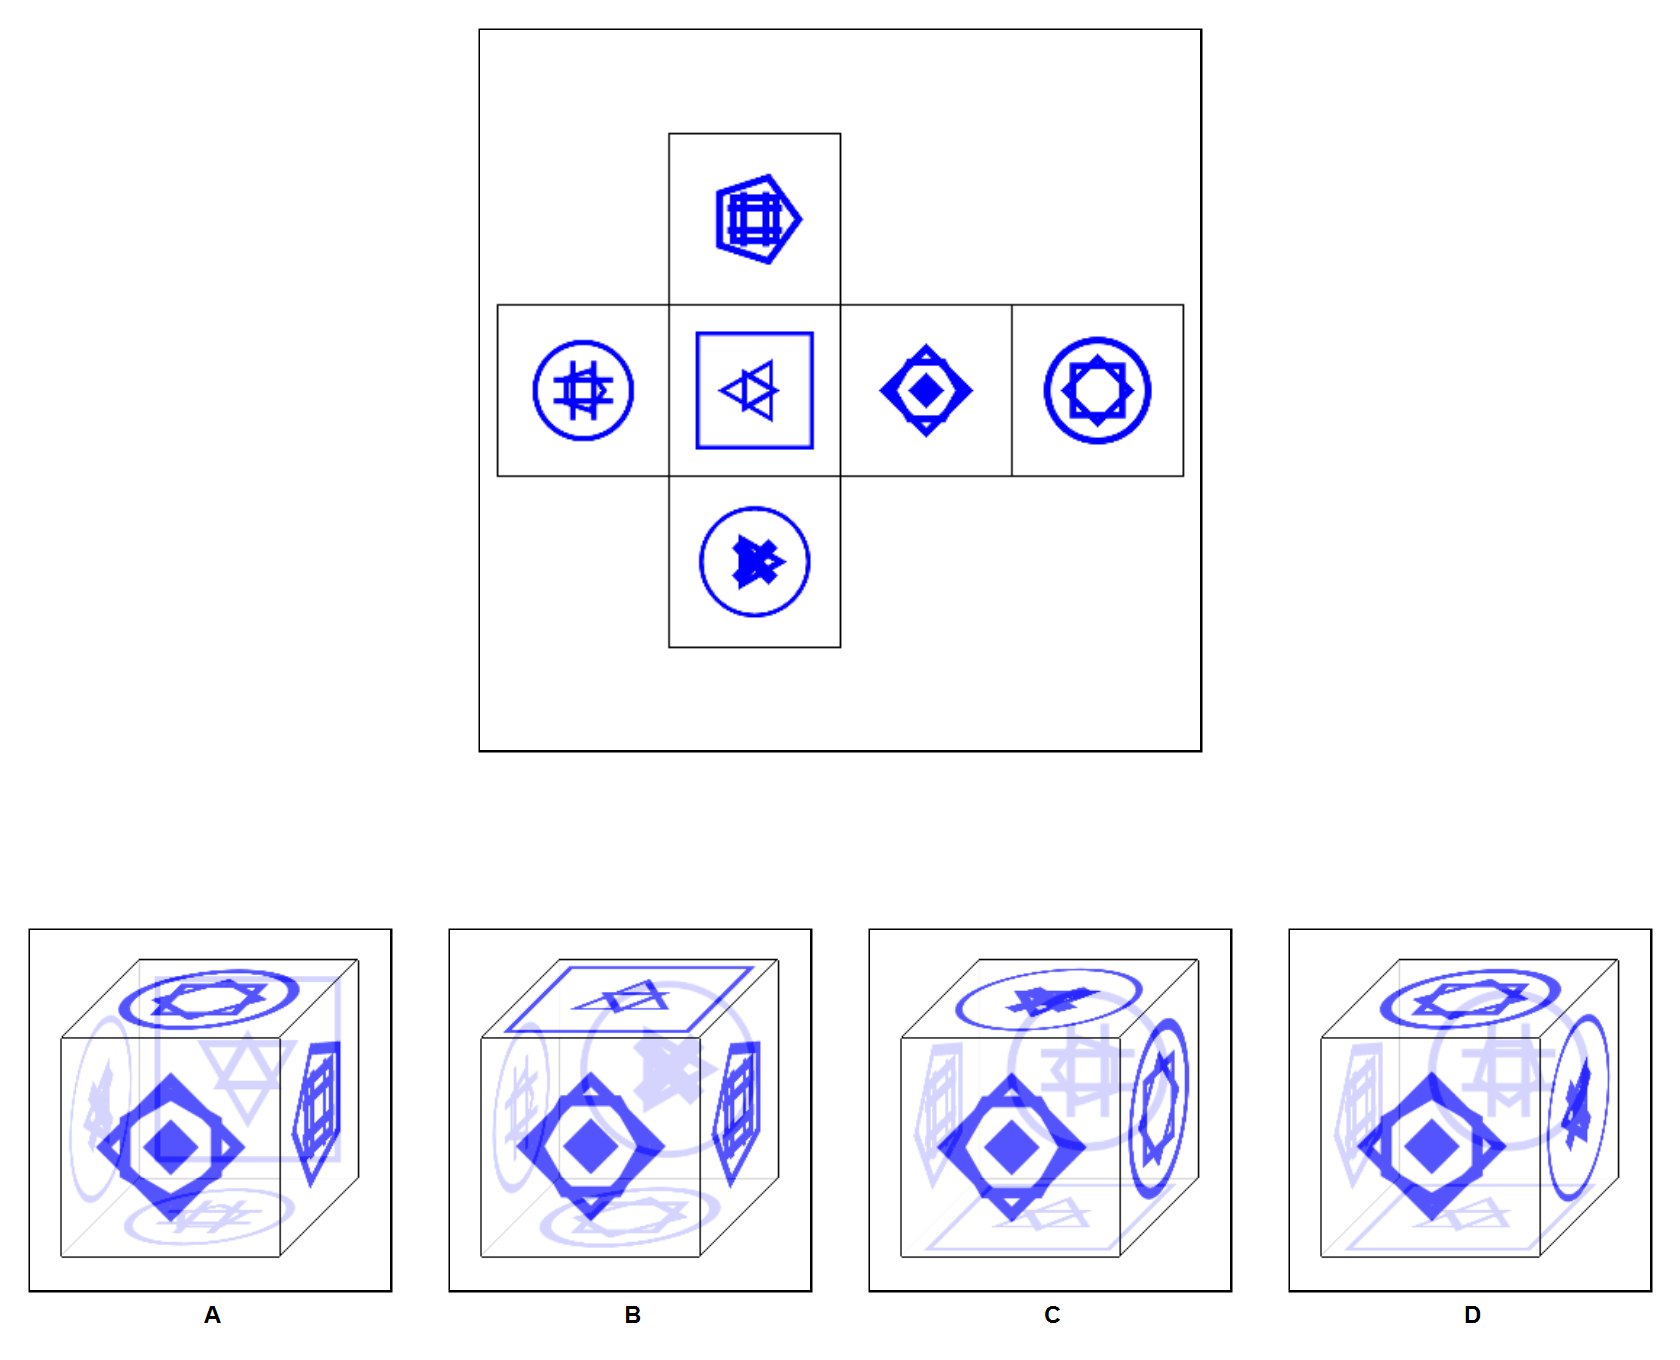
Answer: D